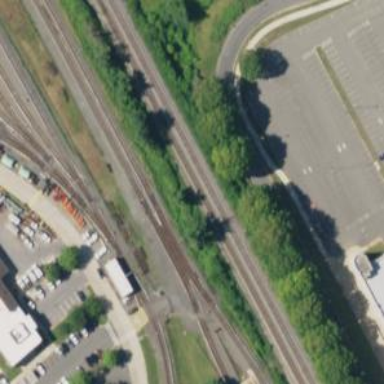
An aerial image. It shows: Railway crossing.